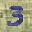
Label: 3